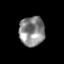
Tissue: skin
Cell type: Epithelial cells
Senescence score: 0.2685
Nuclear area (px): 743
Mean DAPI intensity: 135.491